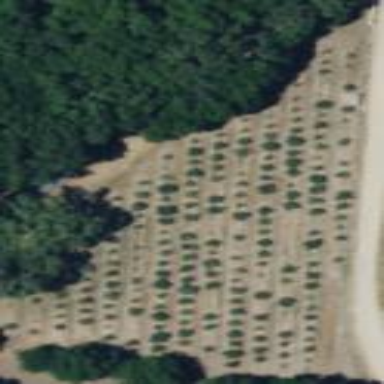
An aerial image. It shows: Orchard filled with olive trees.